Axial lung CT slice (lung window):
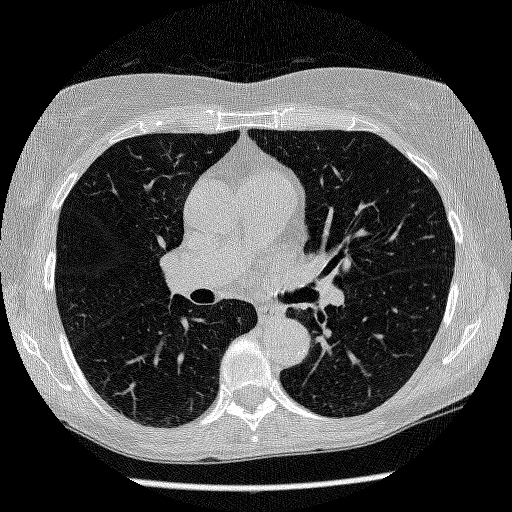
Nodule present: no